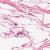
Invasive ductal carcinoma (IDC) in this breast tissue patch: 0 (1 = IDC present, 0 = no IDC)